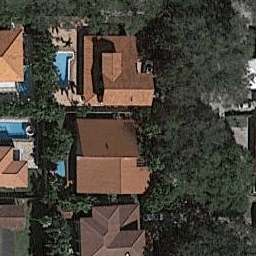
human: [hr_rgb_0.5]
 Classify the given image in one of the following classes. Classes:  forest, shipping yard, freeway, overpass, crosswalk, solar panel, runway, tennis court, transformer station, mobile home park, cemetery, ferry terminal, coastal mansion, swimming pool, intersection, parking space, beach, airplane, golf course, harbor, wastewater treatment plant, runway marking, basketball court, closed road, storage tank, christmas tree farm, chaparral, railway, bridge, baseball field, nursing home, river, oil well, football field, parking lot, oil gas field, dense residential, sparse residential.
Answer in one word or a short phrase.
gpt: coastal mansion